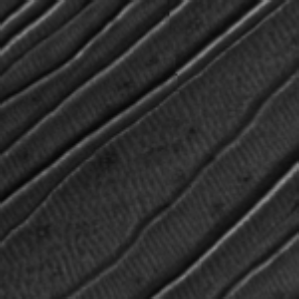
Label: frost